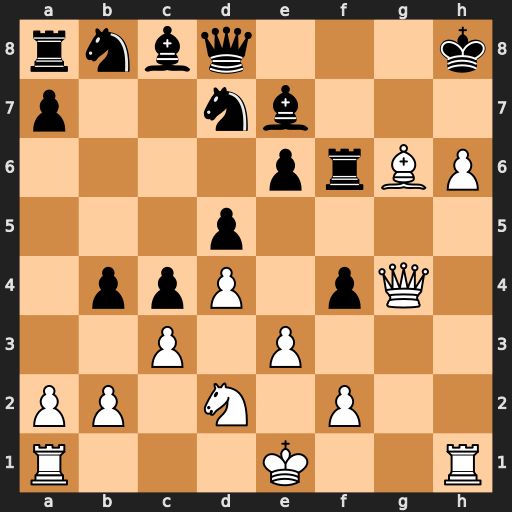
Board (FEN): rnbq3k/p2nb3/4prBP/3p4/1ppP1pQ1/2P1P3/PP1N1P2/R3K2R
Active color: w
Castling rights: KQ
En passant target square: -
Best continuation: Be8 Rf7 Bxf7